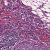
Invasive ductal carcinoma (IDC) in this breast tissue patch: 1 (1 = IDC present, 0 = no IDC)